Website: lowes
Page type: store-pickup
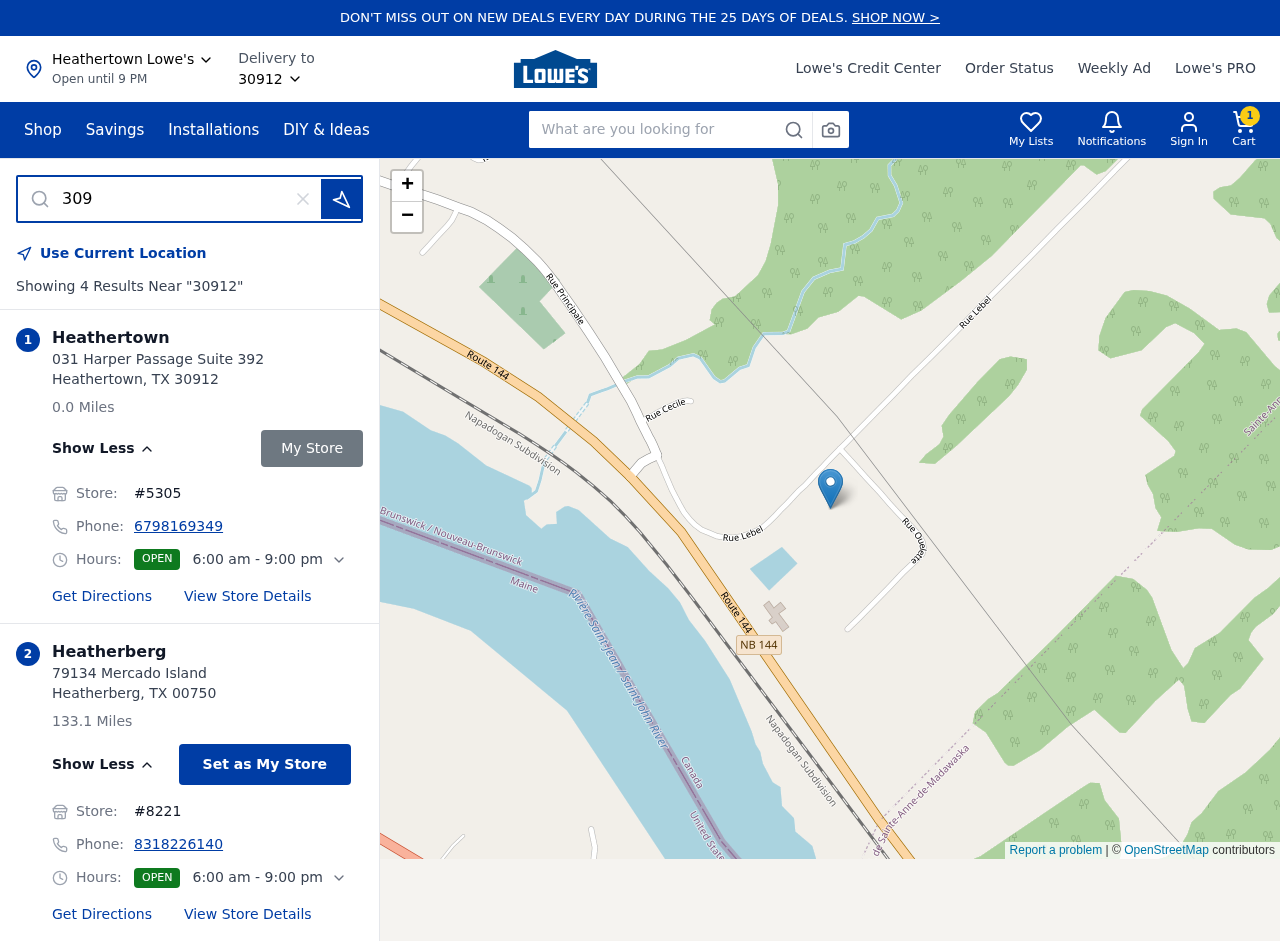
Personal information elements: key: PII_CITY
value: Heathertown
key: PII_CITY2
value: Heatherberg
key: PII_LOCATION1_STREET
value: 031 Harper Passage Suite 392
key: PII_LOCATION2_POSTCODE
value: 00750
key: PII_LOCATION2_STREET
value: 79134 Mercado Island
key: PII_PHONE
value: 6798169349
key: PII_PHONE_ALT
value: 8318226140
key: PII_POSTCODE
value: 30912
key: PII_STATE_ABBR
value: TX
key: PII_POSTCODE3
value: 30912
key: PII_POSTCODE_FULL
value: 30912
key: PII_POSTCODE_NUMERIC
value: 30912
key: PII_STATE_ABBR2
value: TX
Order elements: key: ORDER_NUM_ITEMS
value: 1
Search elements: key: HEADER_SEARCH
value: What are you looking for
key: SEARCH_STORE_LOCATION
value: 30912